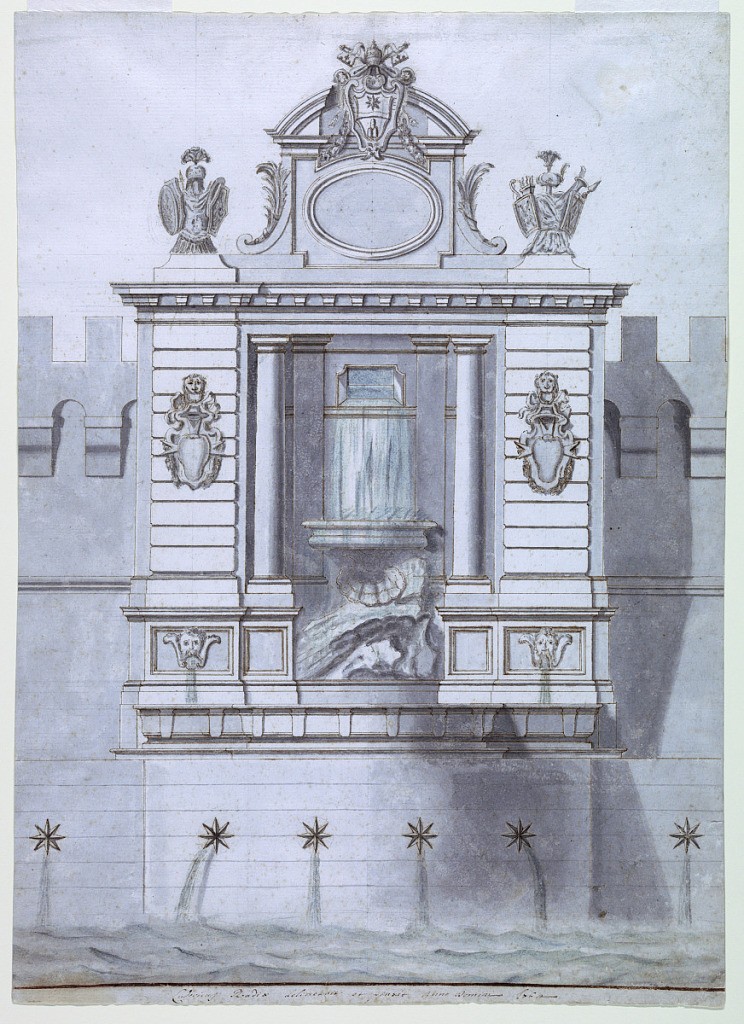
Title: Design for a Fountain
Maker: Ludovicus Radix, Italian
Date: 1762
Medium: Pen and ink, brush and sepia, watercolor on paper
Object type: Drawing
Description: An aedicule with the papal arms of Clement XI in the pediment. Trophies on either side. Below, water flows from a row of stars.